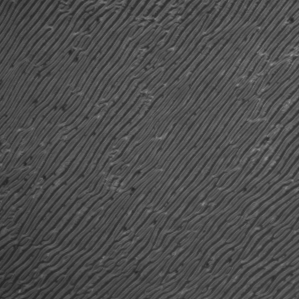
Label: frost